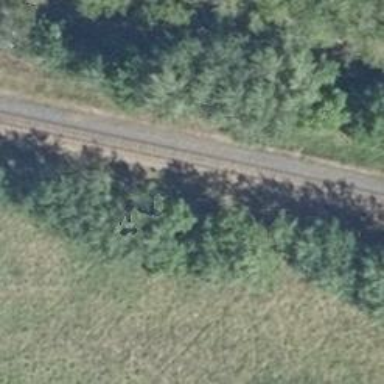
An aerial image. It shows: Railway milestone.